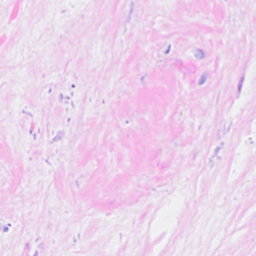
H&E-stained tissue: Breast